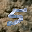
Label: 5